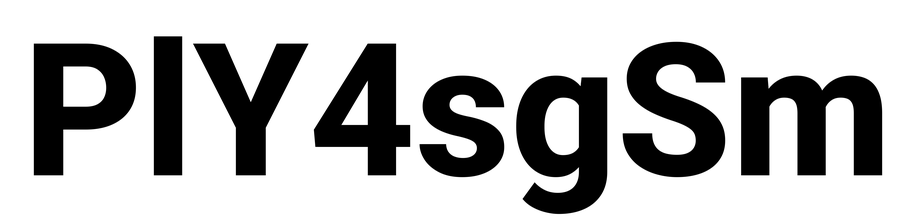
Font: Roboto_ExtraBold